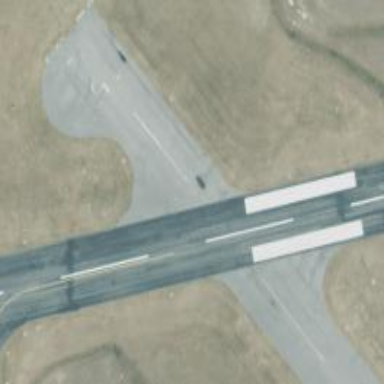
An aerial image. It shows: Asphalt runway at the airport.